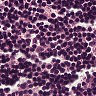
Metastatic tissue present: no